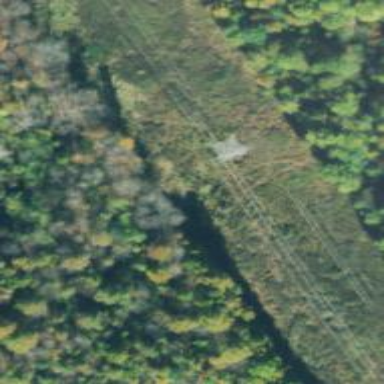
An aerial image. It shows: Lattice structure tower.